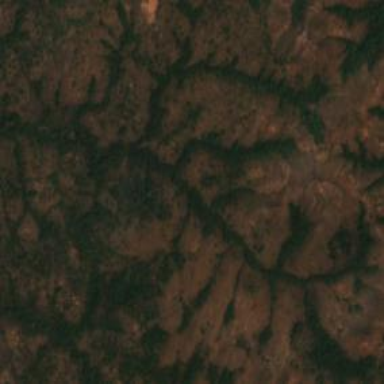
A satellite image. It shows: Forest area.